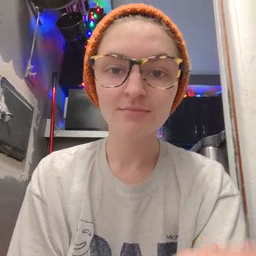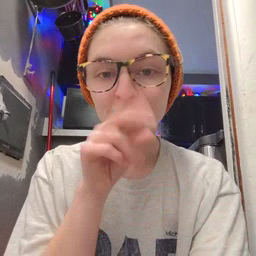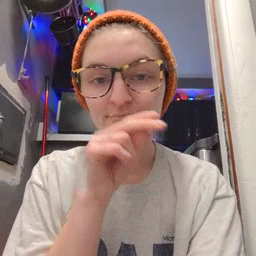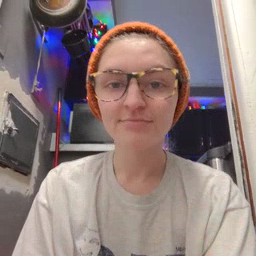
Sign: duck